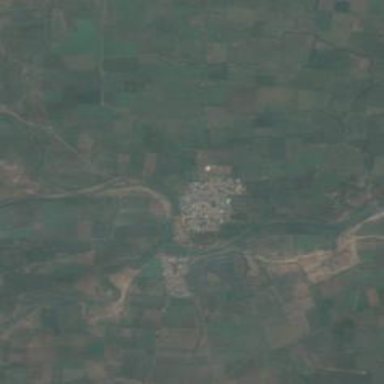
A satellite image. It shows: Village area.